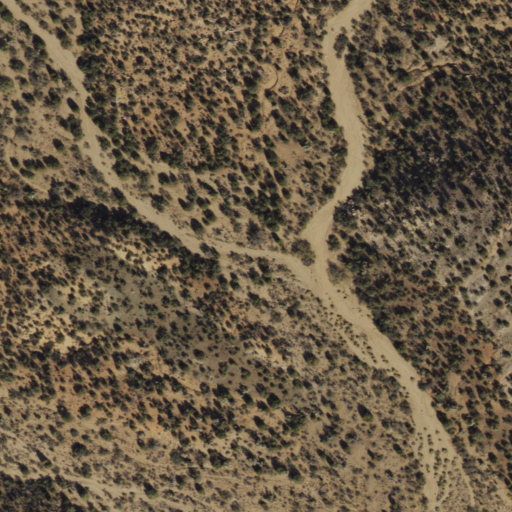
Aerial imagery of valley in Arizona named Dugwell Canyon containing only shrub